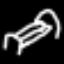
Label: bed